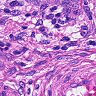
Metastatic tissue present: yes